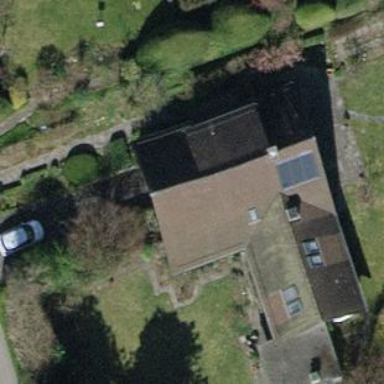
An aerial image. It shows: Detached building with tiled roof.